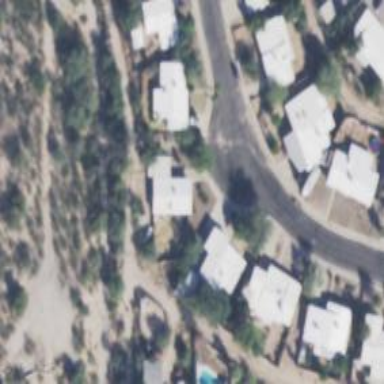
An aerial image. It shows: Alley classified as service road.